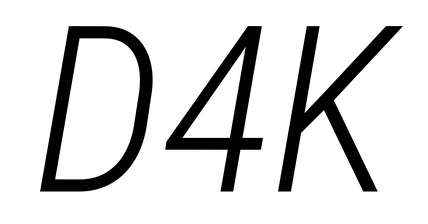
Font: Roboto-Italic_Condensed_Light_Italic